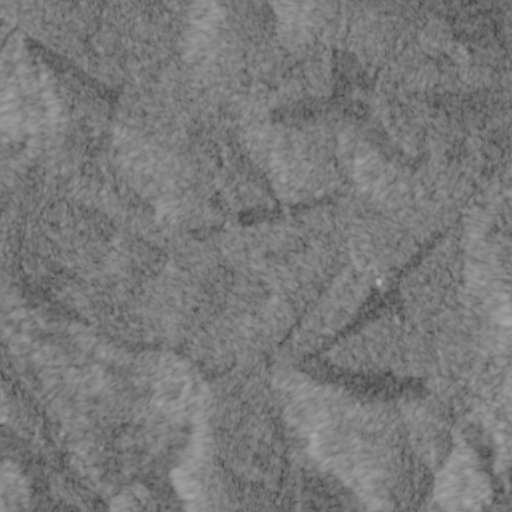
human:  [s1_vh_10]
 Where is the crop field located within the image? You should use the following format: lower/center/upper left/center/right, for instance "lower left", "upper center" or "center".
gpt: The crop field is located in the right of the image.
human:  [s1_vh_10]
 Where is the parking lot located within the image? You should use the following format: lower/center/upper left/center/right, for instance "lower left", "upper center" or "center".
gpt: The parking lot is located in the center right of the image.
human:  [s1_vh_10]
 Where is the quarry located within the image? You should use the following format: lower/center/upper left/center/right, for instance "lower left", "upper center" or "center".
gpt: There is no quarry in the image.

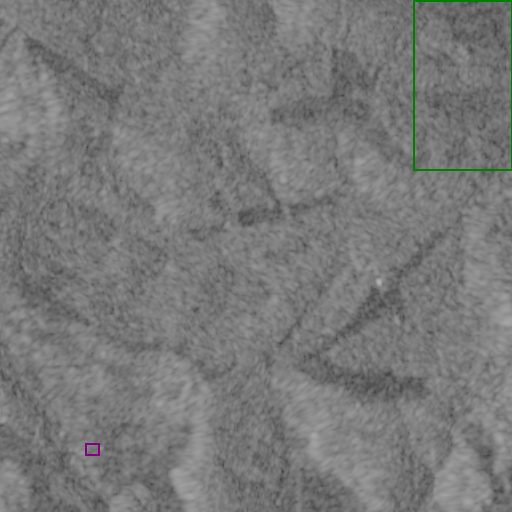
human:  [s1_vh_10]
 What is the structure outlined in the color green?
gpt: The structure outlined in green is a crop field.
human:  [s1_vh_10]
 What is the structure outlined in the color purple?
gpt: The structure outlined in purple is a park.
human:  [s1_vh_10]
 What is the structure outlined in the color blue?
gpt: There is no blue outline.